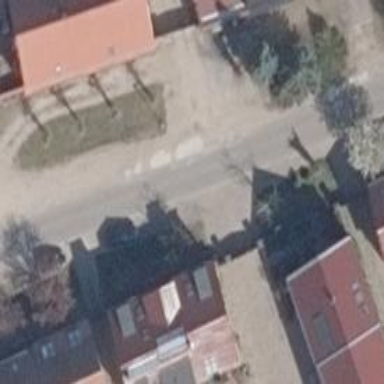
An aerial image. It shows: Residential road with asphalt surface.